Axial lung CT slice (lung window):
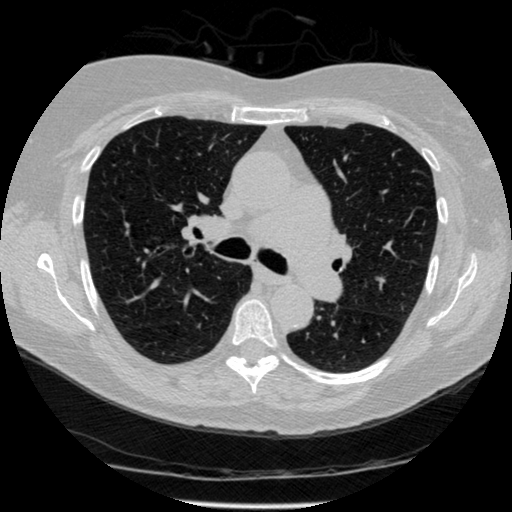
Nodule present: no